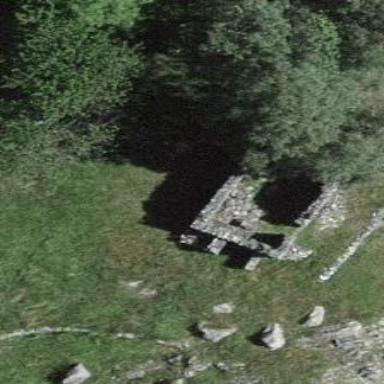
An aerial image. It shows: Historic building in ruins.